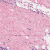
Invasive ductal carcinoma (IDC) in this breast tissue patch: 0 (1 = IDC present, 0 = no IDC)